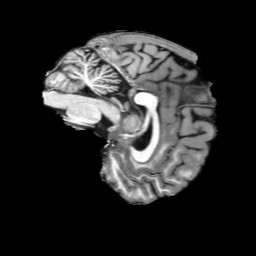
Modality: T1w
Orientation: sagittal
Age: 32
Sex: male
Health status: ill